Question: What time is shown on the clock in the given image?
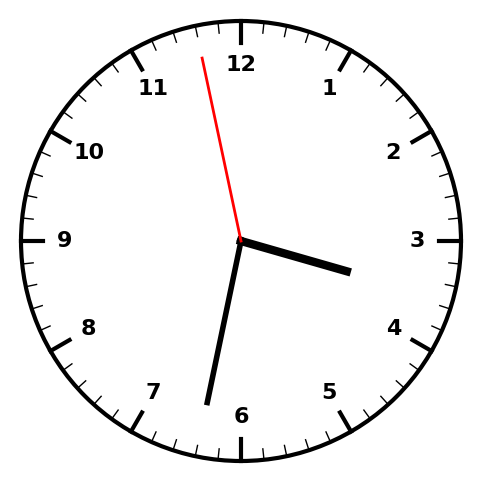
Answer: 03:31:58